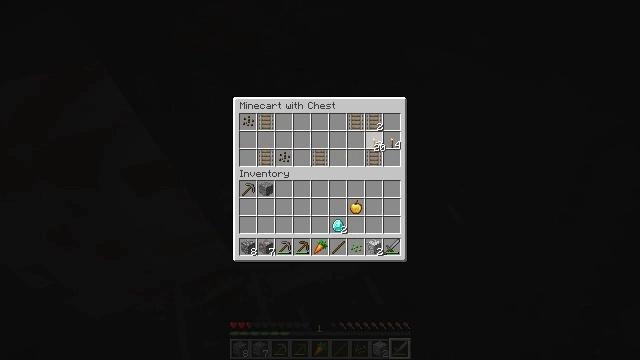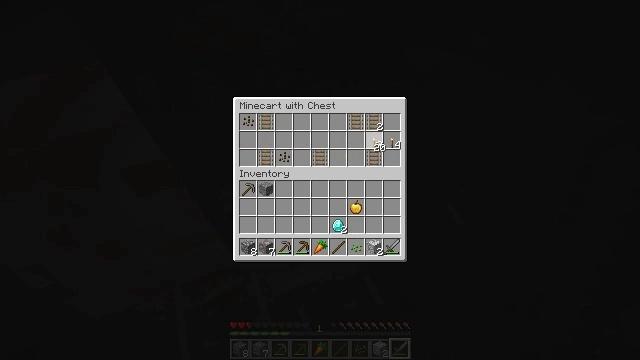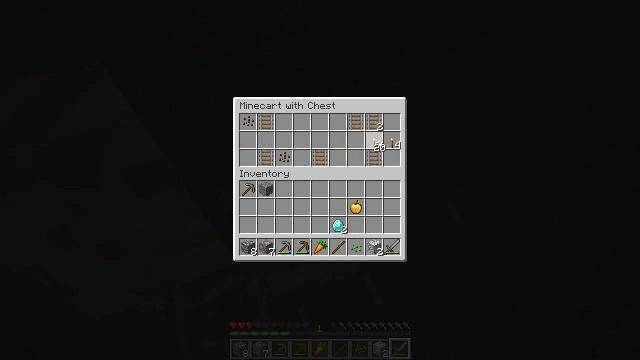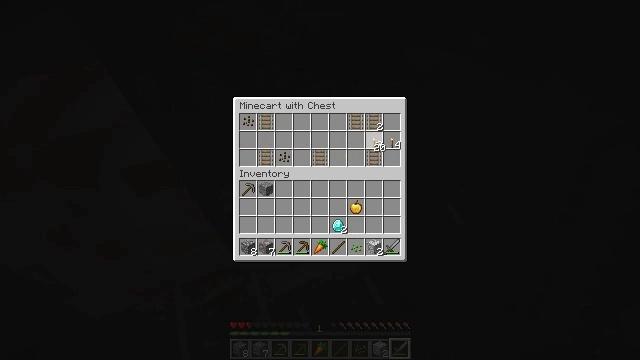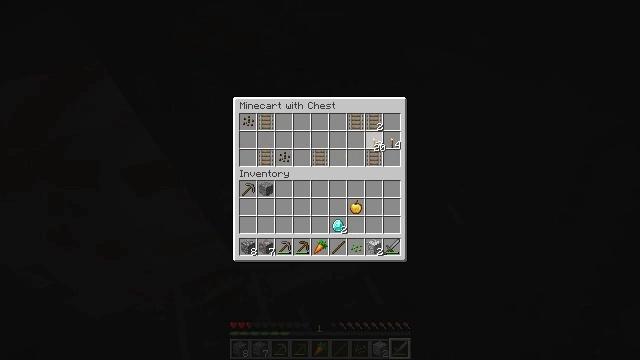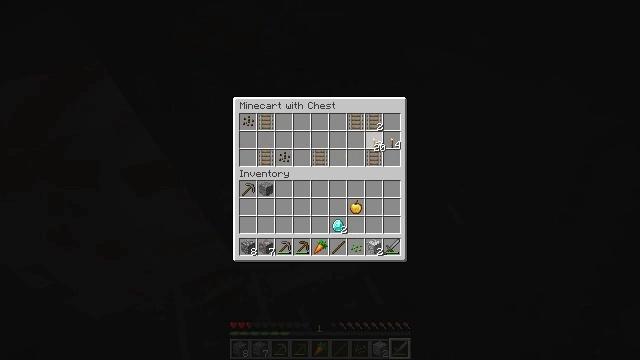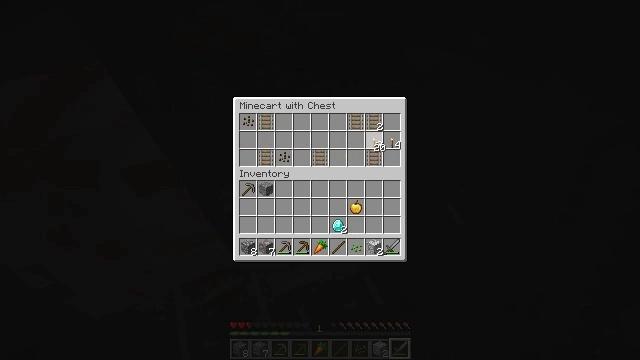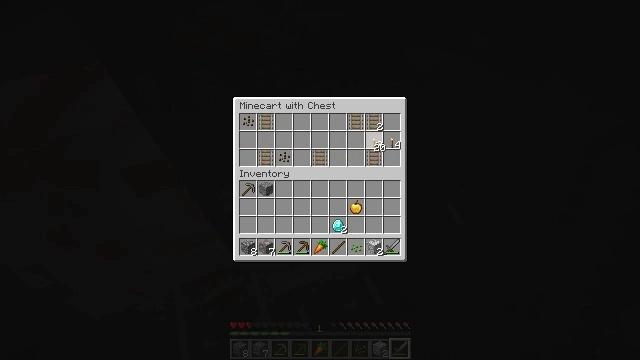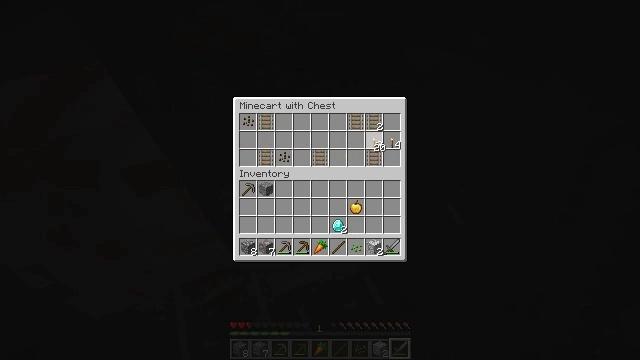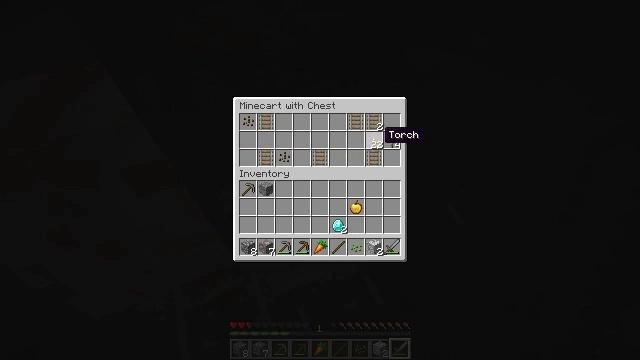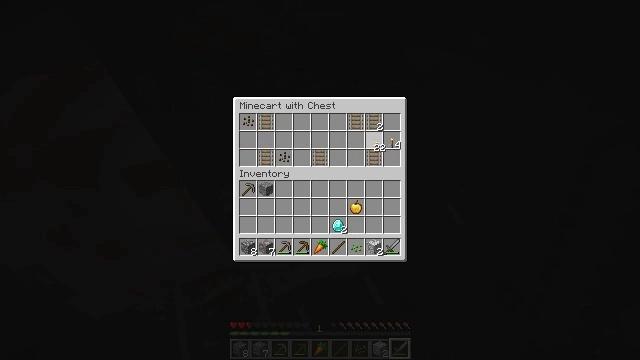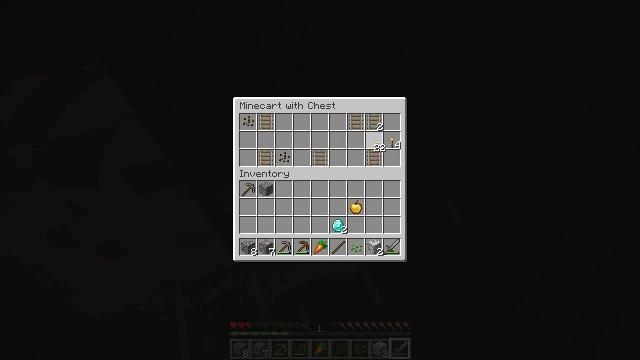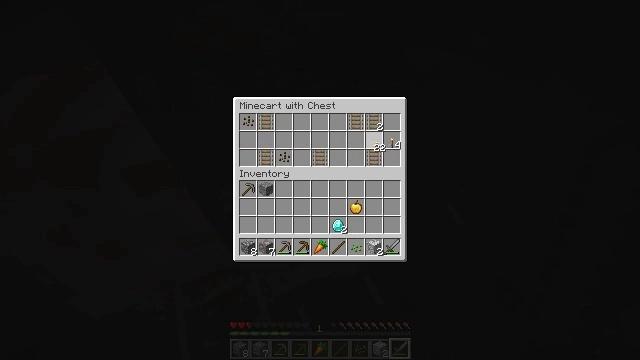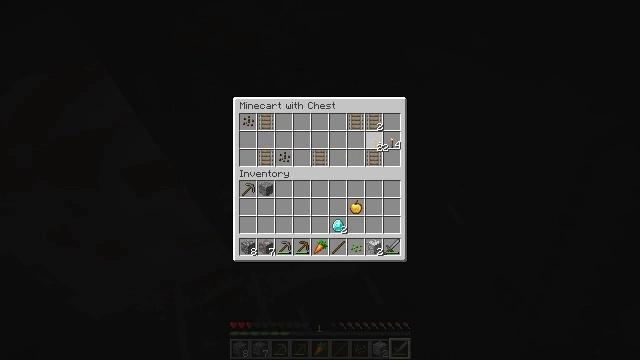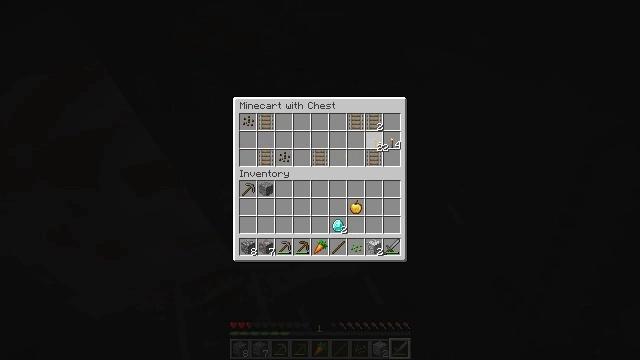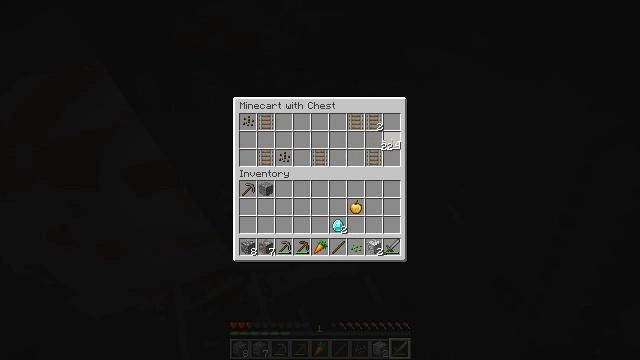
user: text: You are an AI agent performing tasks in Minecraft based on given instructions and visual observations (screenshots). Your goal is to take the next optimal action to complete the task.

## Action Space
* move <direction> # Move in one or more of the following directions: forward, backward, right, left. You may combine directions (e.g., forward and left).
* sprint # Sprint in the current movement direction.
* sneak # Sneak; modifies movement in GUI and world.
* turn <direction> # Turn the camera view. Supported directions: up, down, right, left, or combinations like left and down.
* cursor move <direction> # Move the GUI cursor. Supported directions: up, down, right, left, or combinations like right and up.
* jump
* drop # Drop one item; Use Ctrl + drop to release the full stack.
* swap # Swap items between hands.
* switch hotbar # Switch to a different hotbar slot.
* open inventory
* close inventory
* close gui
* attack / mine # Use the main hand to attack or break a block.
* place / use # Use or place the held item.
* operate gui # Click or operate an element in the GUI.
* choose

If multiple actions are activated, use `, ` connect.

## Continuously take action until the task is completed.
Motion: motion action
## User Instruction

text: Break the gravel block.
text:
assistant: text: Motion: no_op
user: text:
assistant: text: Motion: no_op
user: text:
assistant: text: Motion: no_op
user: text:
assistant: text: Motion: no_op
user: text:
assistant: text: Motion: attack / mine
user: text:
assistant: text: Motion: attack / mine
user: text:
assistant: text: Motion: attack / mine
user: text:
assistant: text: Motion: attack / mine
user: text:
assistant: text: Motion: no_op
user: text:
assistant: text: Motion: attack / mine
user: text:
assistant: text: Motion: attack / mine
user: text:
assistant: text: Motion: attack / mine
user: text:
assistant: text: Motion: no_op
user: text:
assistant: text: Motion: no_op
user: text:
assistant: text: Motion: no_op
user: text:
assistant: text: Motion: no_op
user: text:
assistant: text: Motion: no_op
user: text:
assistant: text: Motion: no_op
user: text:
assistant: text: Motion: attack / mine
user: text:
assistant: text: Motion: attack / mine
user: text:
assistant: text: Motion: attack / mine
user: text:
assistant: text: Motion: attack / mine
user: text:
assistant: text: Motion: no_op
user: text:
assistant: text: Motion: attack / mine
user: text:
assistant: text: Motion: attack / mine
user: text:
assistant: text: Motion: attack / mine
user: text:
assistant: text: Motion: turn down
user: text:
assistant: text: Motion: turn down
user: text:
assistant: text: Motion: turn down
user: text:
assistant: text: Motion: no_op